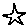
Label: star